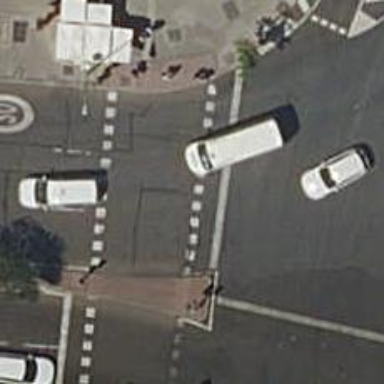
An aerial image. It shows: Crossing with traffic signals.